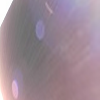
Label: sunburn